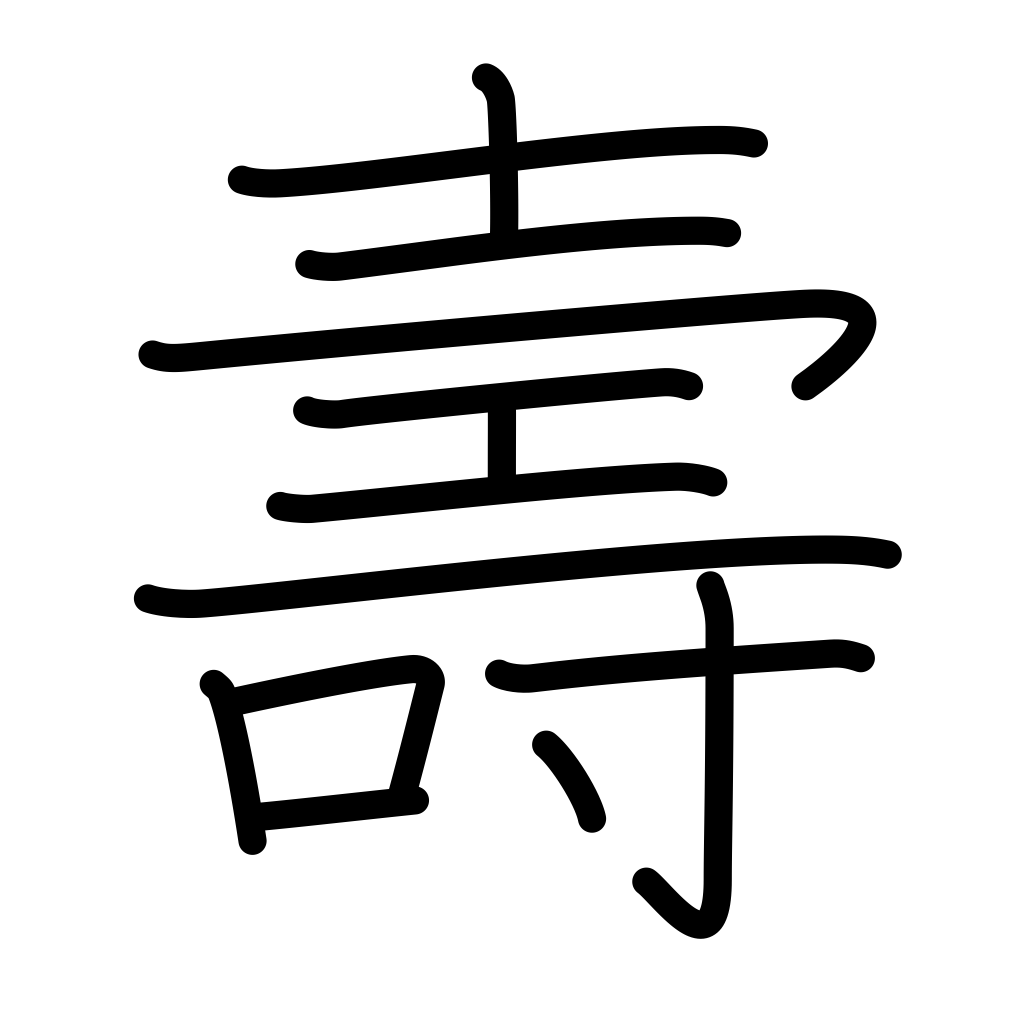
Meaning: longevity, congratulations